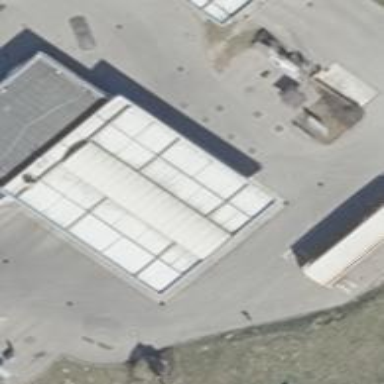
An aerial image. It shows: Fuel station.